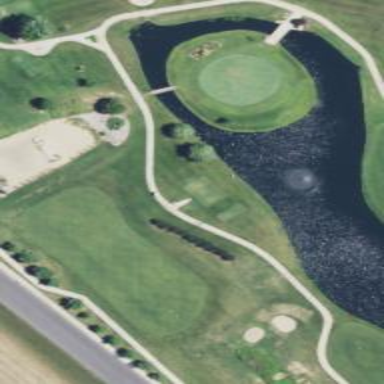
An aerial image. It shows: Golf fairway surrounded by grass.